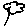
Label: tree